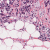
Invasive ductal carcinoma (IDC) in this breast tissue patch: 1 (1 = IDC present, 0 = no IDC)